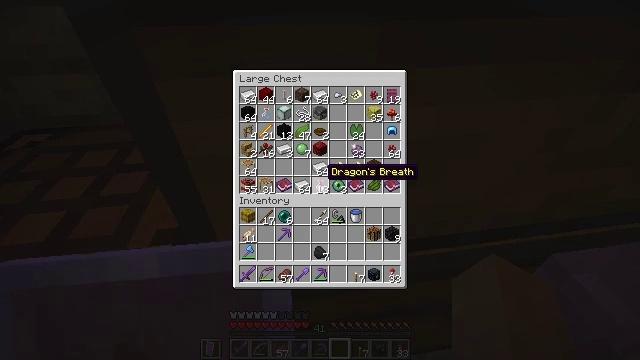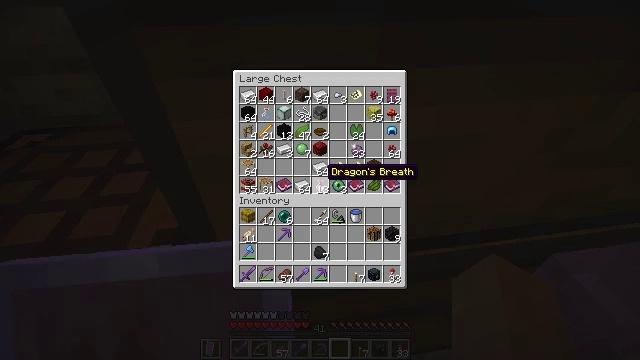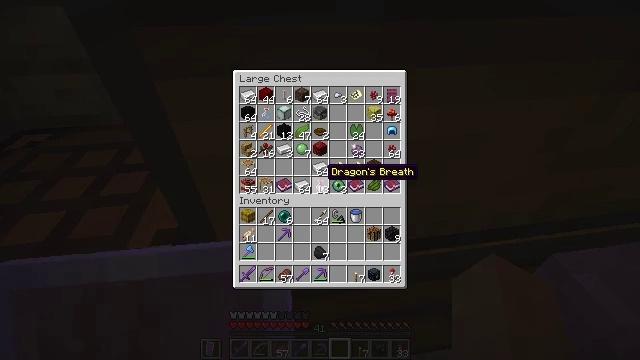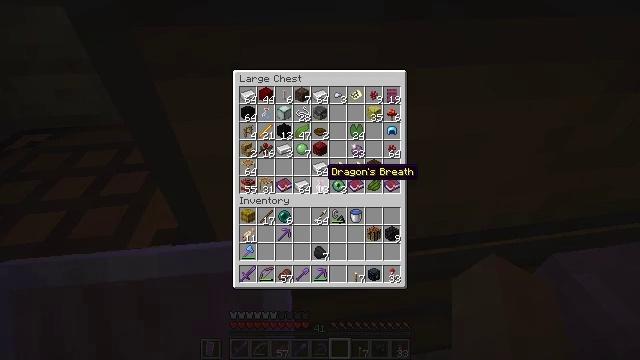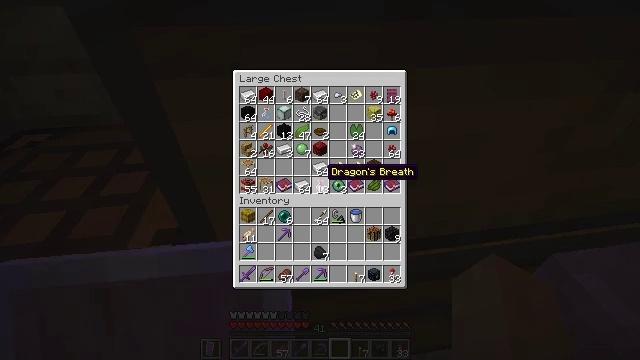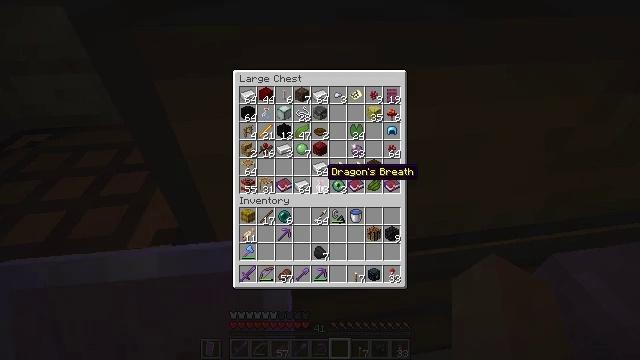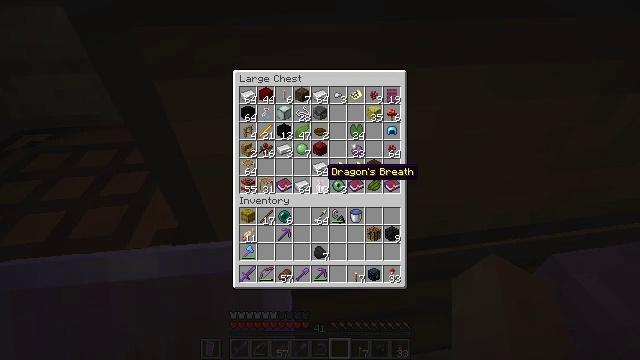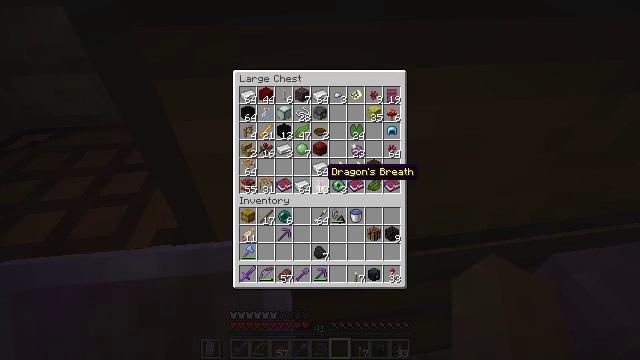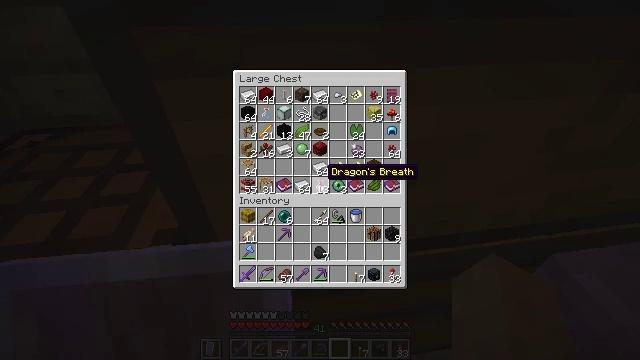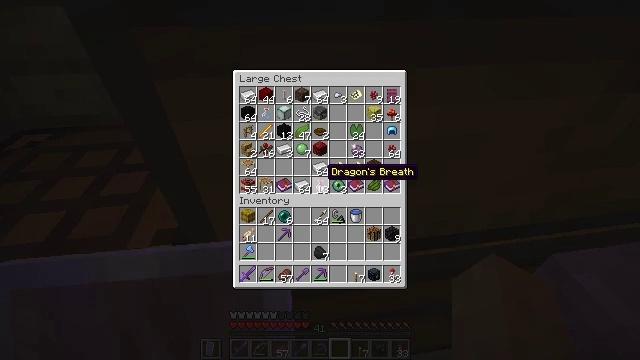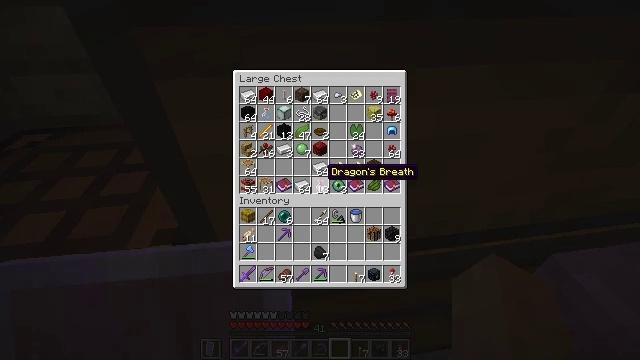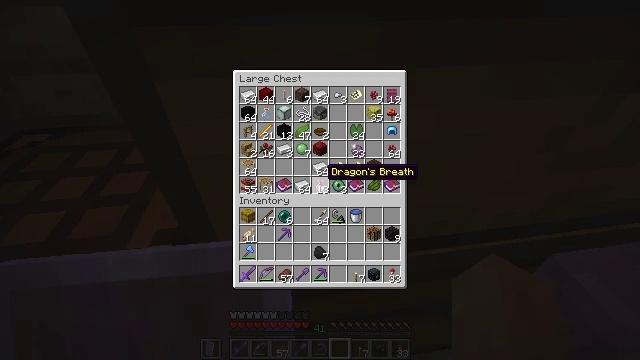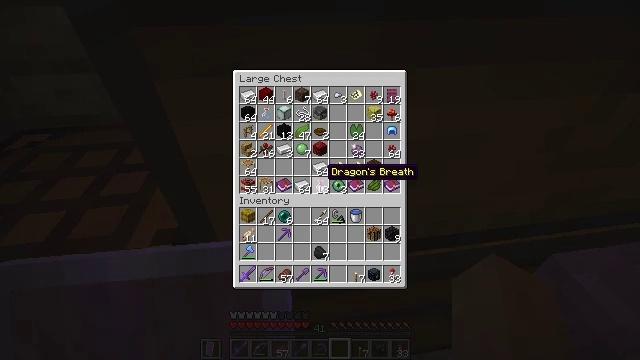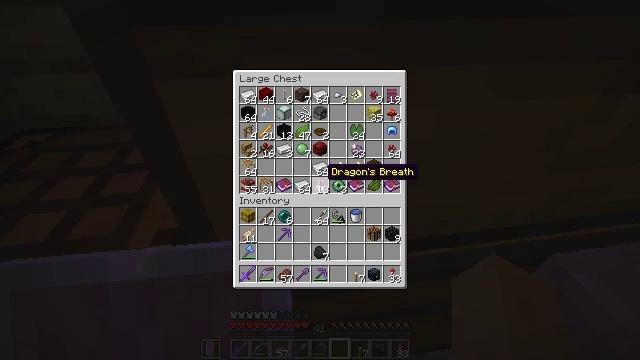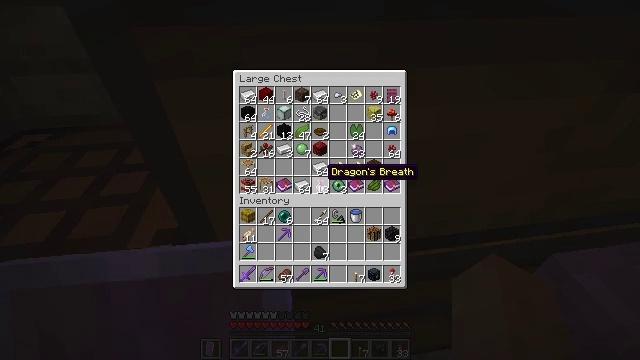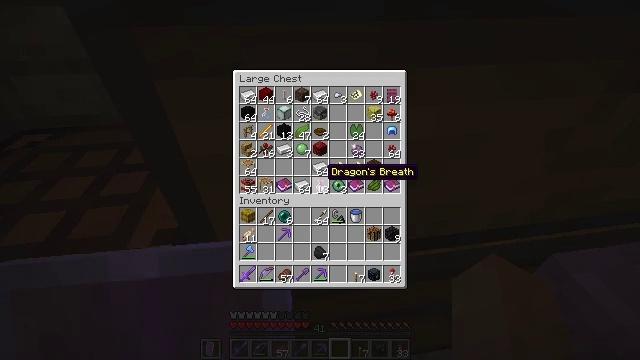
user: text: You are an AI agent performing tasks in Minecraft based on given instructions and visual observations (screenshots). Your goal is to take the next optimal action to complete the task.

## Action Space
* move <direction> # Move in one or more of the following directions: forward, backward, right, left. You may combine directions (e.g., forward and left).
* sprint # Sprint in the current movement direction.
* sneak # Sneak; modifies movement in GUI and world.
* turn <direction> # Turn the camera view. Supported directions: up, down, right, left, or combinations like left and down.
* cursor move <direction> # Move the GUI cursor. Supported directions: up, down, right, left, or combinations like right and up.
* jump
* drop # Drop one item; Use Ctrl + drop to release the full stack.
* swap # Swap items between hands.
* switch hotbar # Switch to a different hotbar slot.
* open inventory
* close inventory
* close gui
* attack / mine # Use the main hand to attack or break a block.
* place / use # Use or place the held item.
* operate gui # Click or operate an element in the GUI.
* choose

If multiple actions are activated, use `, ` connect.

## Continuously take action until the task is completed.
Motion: motion action
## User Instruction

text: Use materials to craft a dark oak fence gate in the crafting table.
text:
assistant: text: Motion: no_op
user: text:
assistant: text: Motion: no_op
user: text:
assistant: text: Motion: no_op
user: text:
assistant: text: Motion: no_op
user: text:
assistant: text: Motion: no_op
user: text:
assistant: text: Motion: no_op
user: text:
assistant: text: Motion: no_op
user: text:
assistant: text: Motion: no_op
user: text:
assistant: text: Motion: no_op
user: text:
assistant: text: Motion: no_op
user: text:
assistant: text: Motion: no_op
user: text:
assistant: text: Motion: no_op
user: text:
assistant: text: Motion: no_op
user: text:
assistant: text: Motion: no_op
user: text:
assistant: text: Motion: no_op
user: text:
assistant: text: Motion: no_op
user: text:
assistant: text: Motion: no_op
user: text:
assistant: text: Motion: no_op
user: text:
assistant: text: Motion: no_op
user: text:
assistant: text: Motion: no_op
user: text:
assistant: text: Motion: no_op
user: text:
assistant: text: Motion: no_op
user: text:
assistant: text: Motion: no_op
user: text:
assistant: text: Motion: no_op
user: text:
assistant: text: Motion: no_op
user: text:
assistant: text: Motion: no_op
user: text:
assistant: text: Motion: no_op
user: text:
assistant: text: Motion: no_op
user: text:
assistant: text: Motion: no_op
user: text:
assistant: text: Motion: no_op